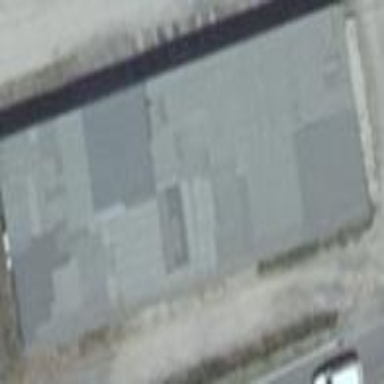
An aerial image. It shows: Garage building in area dedicated to garages.